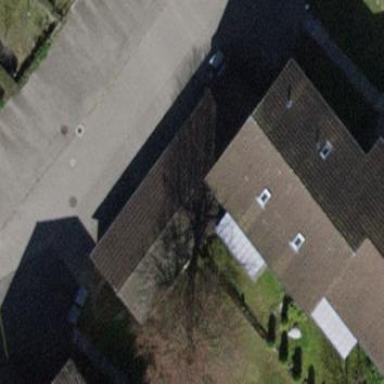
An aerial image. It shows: Garage building.